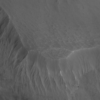
Label: not_dusty